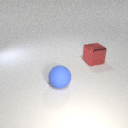
large red metal cube behind large blue rubber sphere